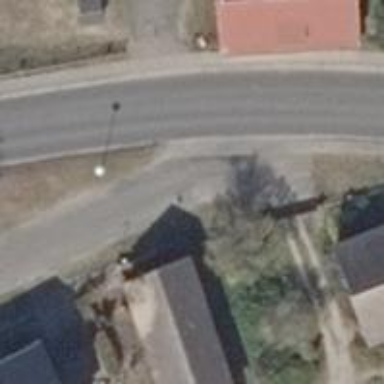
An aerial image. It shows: Smooth asphalt road in residential area.